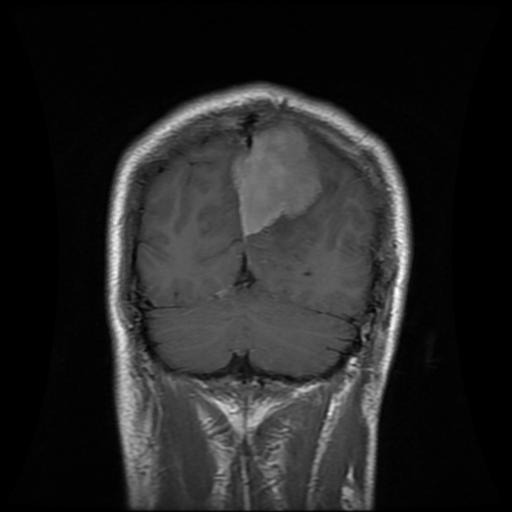
Label: meningioma